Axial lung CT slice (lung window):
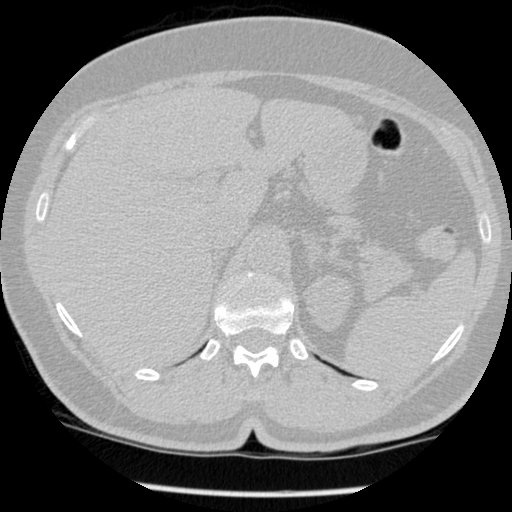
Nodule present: no